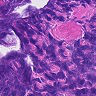
Metastatic tissue present: no